Question: I know how to replace a whole activity layout with a fragments list, but how do I nest a fragments list inside of a part of an activity layout?
: I have attached a picture of what Im trying to achieve at the bottom
I have an actionbar with 3 tabs below it.
When a tab has been clicked a feed of fragments comes on screen (like the feed of the FB app)
I have an actionbar
Below it I have some content that I want to remain static
Below the static content I want to nest a feed like the one described above.
'''
public class MyProfileActivity extends SherlockListFragment {
@Override
public void onActivityCreated(Bundle savedInstanceState) {
super.onActivityCreated(savedInstanceState);
String[] values = new String[] { "Samsung Galaxy S3", "Samsung Galaxy S3", "Samsung Galaxy S3",
"Samsung Galaxy S3", "Samsung Galaxy S3", "Samsung Galaxy S3", "Samsung Galaxy S3", "Samsung Galaxy S3",
"Samsung Galaxy S3", "Samsung Galaxy S3" };
ArrayAdapter<String> adapter = new ArrayAdapter<String>(getActivity(),
R.layout.my_profile_feed_custom, R.id.tvProfileFeedItemName, values);
setListAdapter(adapter);
}
'''
And I want to place this inside of here:
'''
public class MyProfile extends ActionBarAndSlidingMenu implements OnClickListener{
private TableRow myProfileActionButtonsHolder;
private TableRow myProfileStatsHolder;
private TableRow myProfileActivityHolder;
public MyProfile() {
super(R.string.app_name);
}
@Override
public void onCreate(Bundle savedInstanceState) {
super.onCreate(savedInstanceState);
setContentView(R.layout.user_profile);
myProfileActionButtonsHolder = (TableRow) findViewById(R.id.userProfileActionButtonsHolder);
getSupportFragmentManager().beginTransaction().replace(R.id.userProfileActionButtonsHolder,
new MyProfileActionButtonsFragment()).commit();
//this one works - it places
//two buttons below the user info (it is a single fragment)
myProfileStatsHolder = (TableRow) findViewById(R.id.myProfileStatsHolder);
getSupportFragmentManager().beginTransaction().replace(R.id.myProfileStatsHolder,
new MyProfileUserStatsFragment()).commit();
//this one also works - it places user
//activity stats pane below the user info (it is a single fragment)
myProfileActivityHolder = (TableRow) findViewById(R.id.myProfileActivityHolder);
getSupportFragmentManager().beginTransaction().replace(R.id.myProfileActivityHolder,
new MyProfileActivity()).commit();
//this one doesnt work. It doesnt place the
//list of fragments below the stats pane. (it is a fragment list)
}
'''
This is where placing the fragment list works:
public class Home extends ActionBarAndSlidingMenu {
'''
public Home() {
super(R.string.app_name);
}
//String userEmail;
//String reqFrom = "";
CharSequence[] tabsText = {"Items", "People", "Places", };
@Override
public void onCreate(Bundle savedInstanceState) {
super.onCreate(savedInstanceState);
setContentView(R.layout.home);
ActionBar actionBar = getSupportActionBar();
actionBar.setNavigationMode(ActionBar.NAVIGATION_MODE_TABS);
ActionBar.Tab itemsFeedTab = actionBar.newTab();
ActionBar.Tab peopleFeedTab = actionBar.newTab();
ActionBar.Tab placesFeedTab = actionBar.newTab();
Fragment itemsFeedFragment = new FeedItems();
Fragment peopleFeedFragment = new FeedPeople();
Fragment placesFeedFragment = new FeedPlaces();
itemsFeedTab.setTabListener(new MyTabsListener(itemsFeedFragment));
peopleFeedTab.setTabListener(new MyTabsListener(peopleFeedFragment));
placesFeedTab.setTabListener(new MyTabsListener(placesFeedFragment));
actionBar.addTab(itemsFeedTab, 0, true);
actionBar.addTab(peopleFeedTab, 1, false);
actionBar.addTab(placesFeedTab, 2, false);
configurationz = new Configurationz();
for(int i = 0; i<actionBar.getTabCount(); i++){
LayoutInflater inflater = LayoutInflater.from(this);
View customView = inflater.inflate(R.layout.tab_title, null);
titleTV = (TextView) customView.findViewById(R.id.action_custom_title);
actionBar.getTabAt(i).setCustomView(customView);
}
class MyTabsListener implements ActionBar.TabListener {
public Fragment fragment;
public MyTabsListener(Fragment fragment){
this.fragment = fragment;
}
@Override
public void onTabSelected(Tab tab, FragmentTransaction ft) {
// TODO Auto-generated method stub
ft.replace(R.id.home, fragment);
}
@Override
public void onTabUnselected(Tab tab, FragmentTransaction ft) { }
@Override
public void onTabReselected(Tab tab, FragmentTransaction ft) { }
}
'''
And the fragment looks the same way as the fragment in the above example.
Here, when I click a tab, it replaces the whole screen contents with a fragment list.
In the above example I only need to replace a part of the screen with a fragment list, but I dont know how.

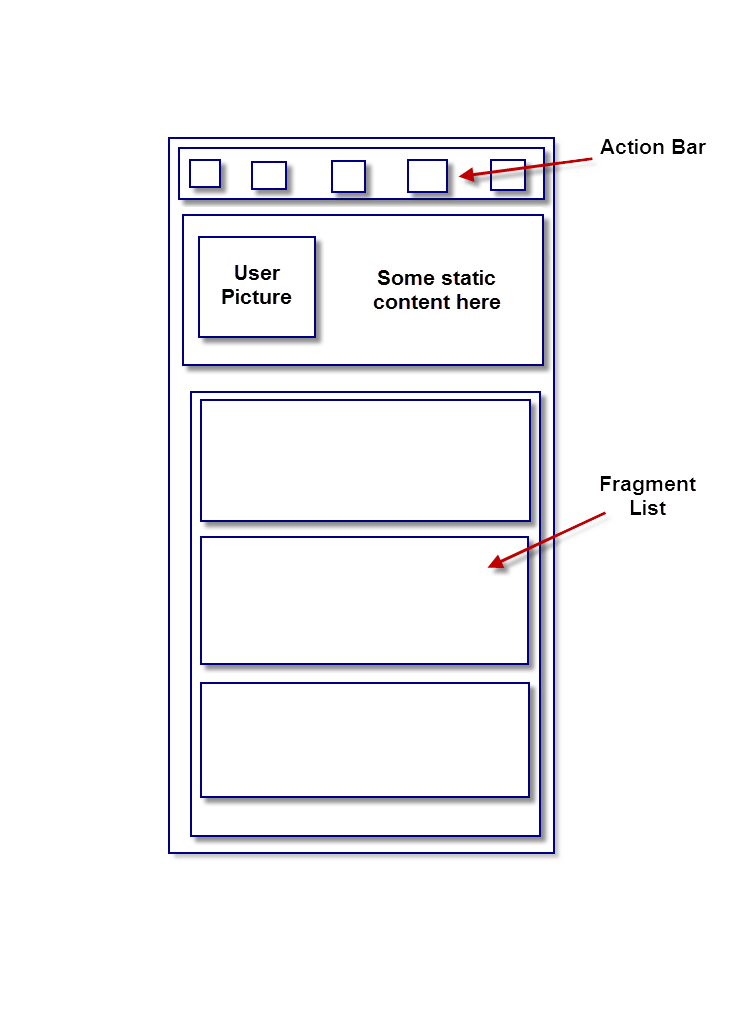
Answer: Use FrameLayout or ViewFlipper and inside the FrameLayout/ViewFlipper use custom list view to load the data